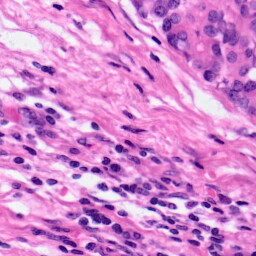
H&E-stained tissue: Pancreatic